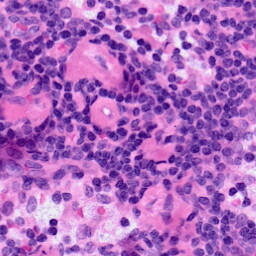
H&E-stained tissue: LymphNode